Field crop: maize
Growth stage: 2
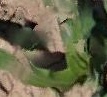
Species: maize